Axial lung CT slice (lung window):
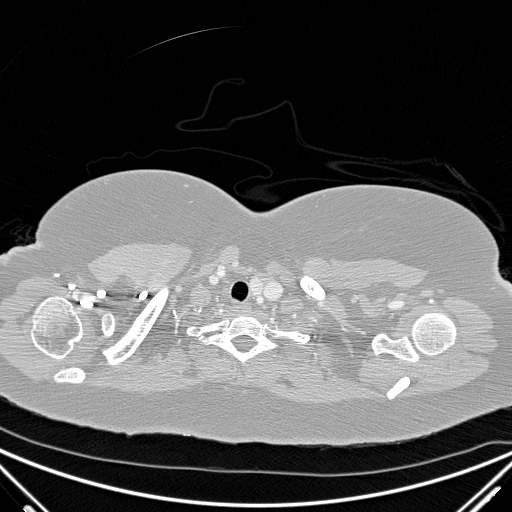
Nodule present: no